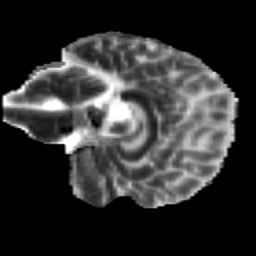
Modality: MD
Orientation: sagittal
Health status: healthy
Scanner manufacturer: siemens
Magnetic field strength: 3 T
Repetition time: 12 s
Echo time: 0.092 s